Question: I searched internet found many including
<URL>
but could not solve my problem.
I need to change color of 'scroller' as my required eg : and also reduce width of scroller ().
My view part:
'''
<ui:composition>
<h:form id="menuId">
<ul id="navigation" class="nav">
<ui:repeat value="#{navigationRoleList}" var="menuDTO">
<li class="#{sessionScope['navId'] eq menuDTO.parentMenu.id ? 'act' : ''}">
<a href="#" class="#{menuDTO.parentMenu.menuClass}"> <h:outputText value="#{menuDTO.menuText}"/></a>
<ul class="#{sessionScope['navId'] eq menuDTO.parentMenu.id ? 'navOver' : ''}">
<ui:repeat value="#{menuDTO.bankUserMenus}" var="submenu">
<li>
<h:commandLink value="#{submenu.menuText}" action="#{loginBean.getNavigation}">
<f:param value="#{submenu.menuAction}" name="link"/>
<f:param value="#{menuDTO.parentMenu.id}" name="navId"/>
</h:commandLink>
</li>
</ui:repeat>
</ul>
</li>
</ui:repeat>
</ul>
</h:form>
</ui:composition>
'''
and my css:
'''
ul#navigation {
border: 0 none;
width: 179px;
height: 360px;
padding: 10px 0;
position: relative;
}
ul#navigation li {
display: inline;
list-style: none;
float: left; /*For Gecko*/
width: 100%;
/*height:20px;*/
padding: 0;
margin: 0 0 5px;
}
ul#navigation ul {
margin: 0;
border: 0 none;
width: 170px;
list-style: none;
display: none;
position: absolute;
left: 179px;
top: -50px;
z-index: 99;
padding: 50px 0 0 10px;
height: 550px;
overflow: auto;
}
ul#navigation ul.navOver {
display: block;
}
'''
and got following output but I want to hide this image (if possible) otherwise reduce the width.

Thanks.
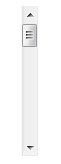
Answer: CSS part to style all the scroll bar in your site.
Add selectors to style specific scroll bar in your site.
'''
/* Let's get this party started */
::-webkit-scrollbar {
width: 12px;
}
/* Track */
::-webkit-scrollbar-track {
-webkit-box-shadow: inset 0 0 6px rgba(0,0,0,0.3);
-webkit-border-radius: 10px;
border-radius: 10px;
}
/* Handle */
::-webkit-scrollbar-thumb {
-webkit-border-radius: 10px;
border-radius: 10px;
background: rgba(255,0,0,0.8);
-webkit-box-shadow: inset 0 0 6px rgba(0,0,0,0.5);
}
::-webkit-scrollbar-thumb:window-inactive {
background: rgba(255,0,0,0.4);
}
'''
background: rgba(255,0,0,0.8);
hope this might help. for further styling you scroll bar
The -webkit-scrollbar family of properties consists of seven different pseudo-elements that, together, comprise a full scrollbar UI element:
- - - - - - -
check this out <URL>